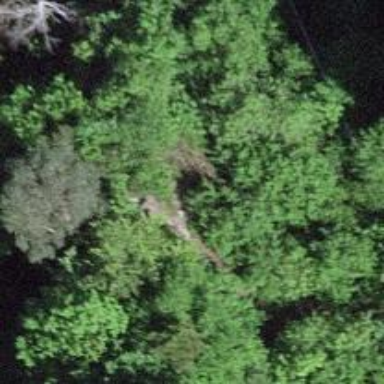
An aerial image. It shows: Natural rock formation.